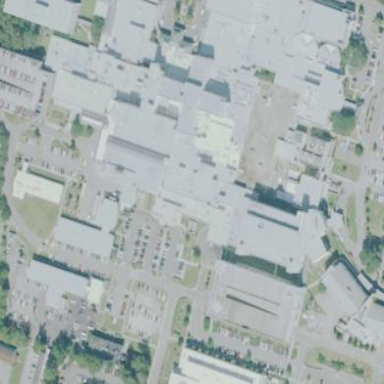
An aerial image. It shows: Healthcare facility identified as hospital.